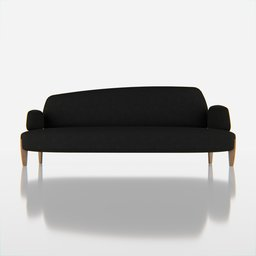
Label: furniture